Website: macys
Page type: billing-address
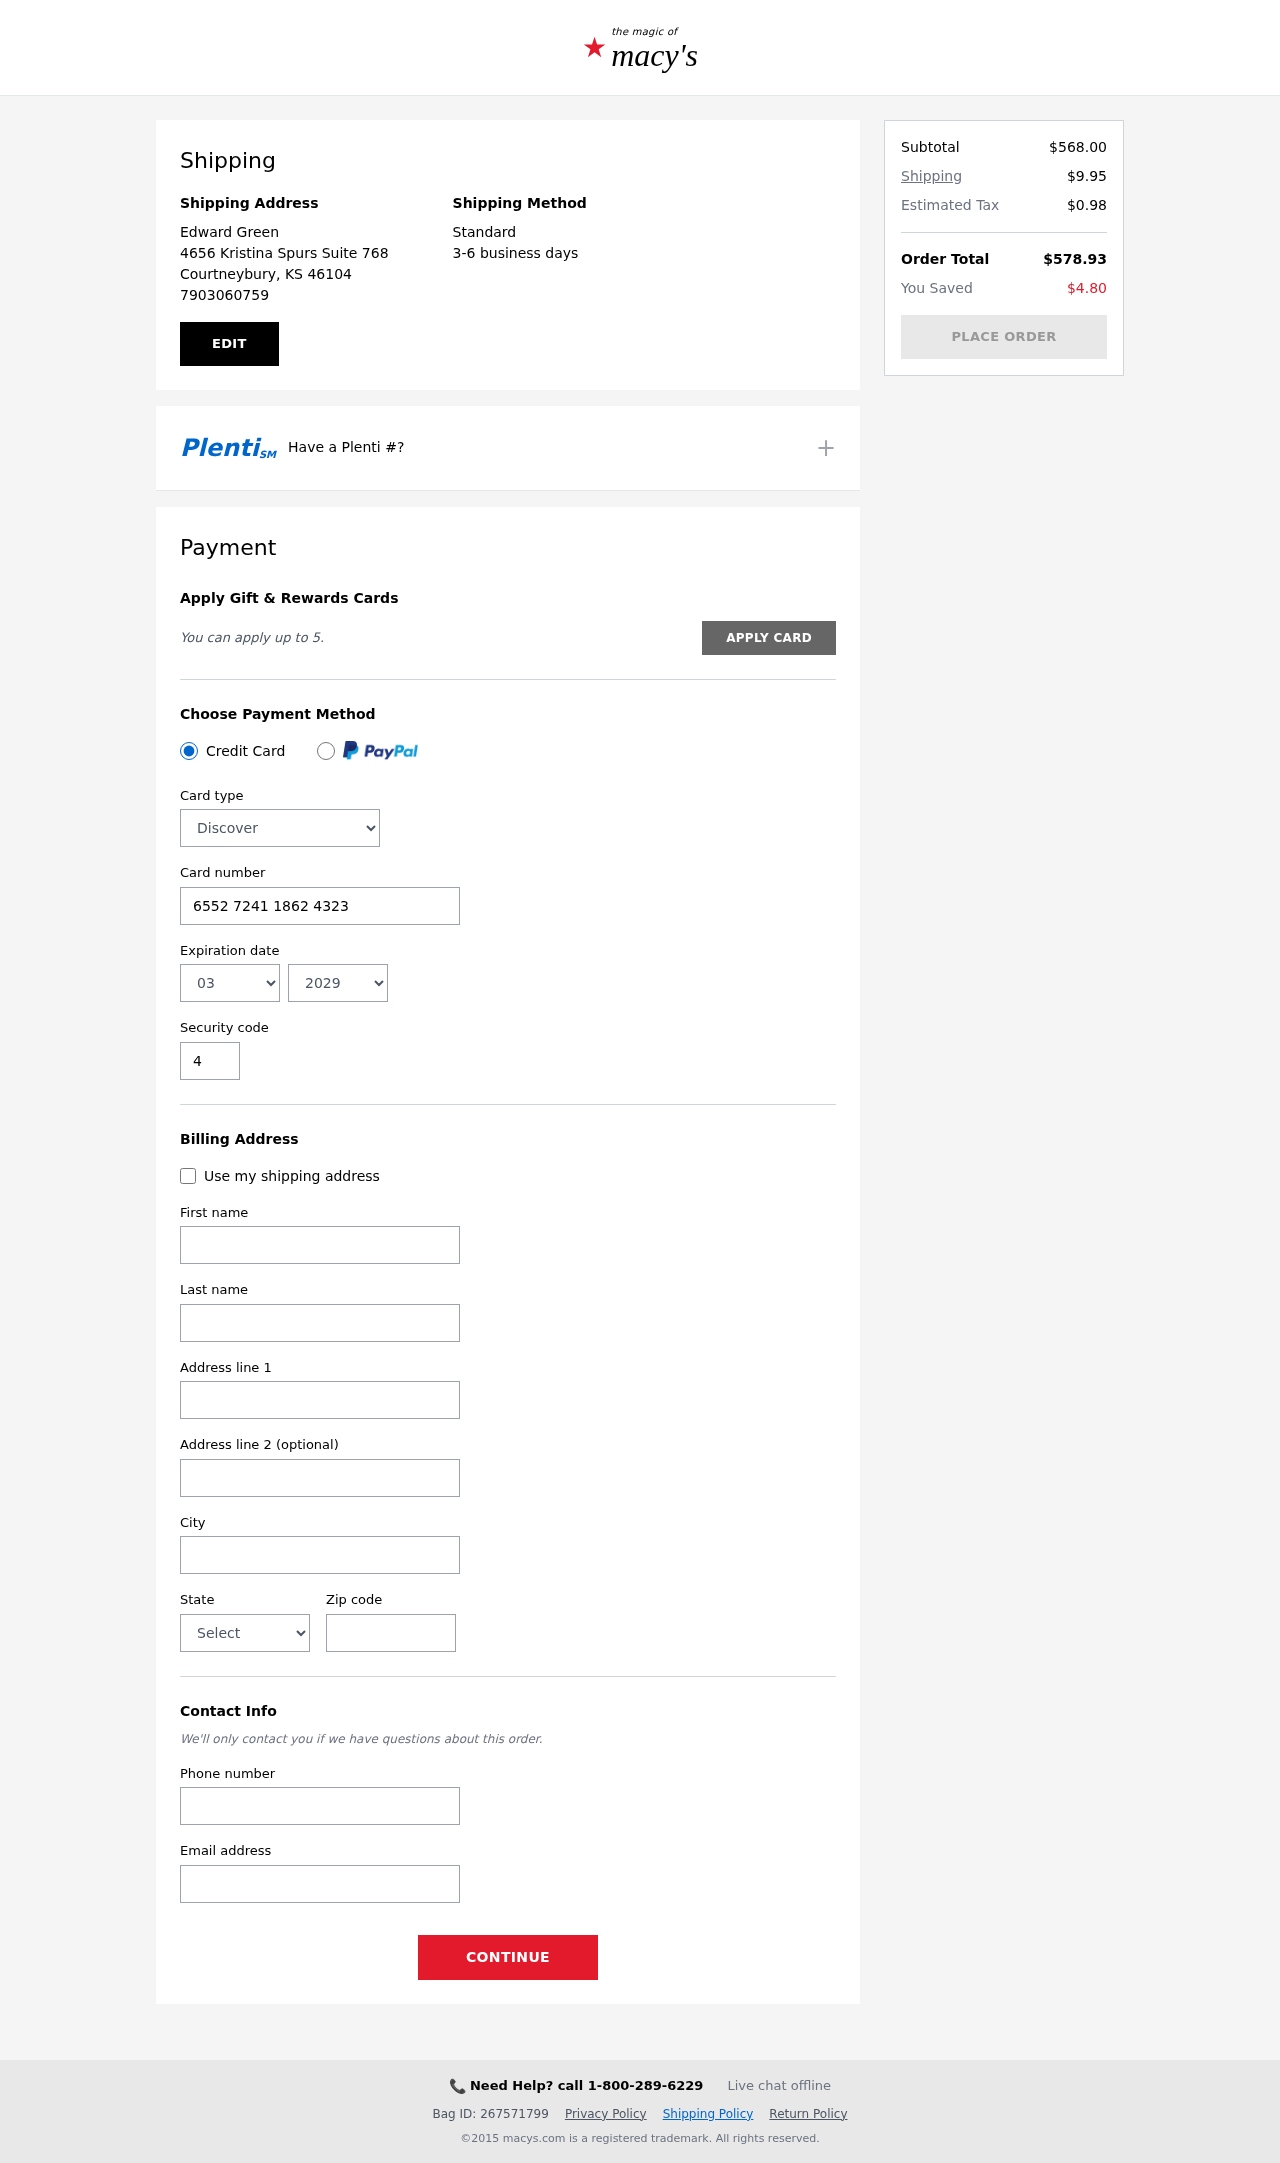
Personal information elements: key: PII_CARD_CVV
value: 496
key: PII_CARD_EXPIRY_MONTH
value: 03
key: PII_CARD_EXPIRY_YEAR
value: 29
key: PII_CARD_NUMBER
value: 6552 7241 1862 4323
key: PII_CARD_TYPE
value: Discover
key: PII_CITY
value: Courtneybury
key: PII_CITY_STATE_ZIP
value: Courtneybury, KS 46104
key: PII_EMAIL
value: edward.green@yahoo.com
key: PII_FIRSTNAME
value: Edward
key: PII_FULLNAME
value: Edward Green
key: PII_LASTNAME
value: Green
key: PII_PHONE
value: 7903060759
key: PII_POSTCODE
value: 46104
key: PII_STATE
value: Kansas
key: PII_STREET
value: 4656 Kristina Spurs Suite 768
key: PII_STREET2
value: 0992 Huff Squares
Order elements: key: ORDER_SUBTOTAL
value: $568.00
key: ORDER_SHIPPING_COST
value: $9.95
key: ORDER_TAX
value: $0.98
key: ORDER_TOTAL
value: $578.93
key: ORDER_SAVINGS
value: $4.80